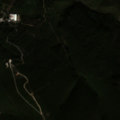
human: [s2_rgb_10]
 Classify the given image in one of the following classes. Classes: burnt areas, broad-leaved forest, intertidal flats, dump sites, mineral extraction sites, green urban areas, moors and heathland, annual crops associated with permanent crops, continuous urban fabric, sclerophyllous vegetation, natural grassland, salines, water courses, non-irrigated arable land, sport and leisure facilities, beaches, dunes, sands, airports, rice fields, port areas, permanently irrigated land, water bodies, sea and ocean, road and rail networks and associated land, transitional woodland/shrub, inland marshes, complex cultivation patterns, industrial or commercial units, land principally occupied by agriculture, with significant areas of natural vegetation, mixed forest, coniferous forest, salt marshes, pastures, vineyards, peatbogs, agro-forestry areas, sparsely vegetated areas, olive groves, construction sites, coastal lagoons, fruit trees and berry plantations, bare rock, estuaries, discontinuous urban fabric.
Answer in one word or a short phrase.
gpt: sclerophyllous vegetation, transitional woodland/shrub